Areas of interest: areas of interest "Shanghai Dongjinhan International Logistics Co., Ltd."
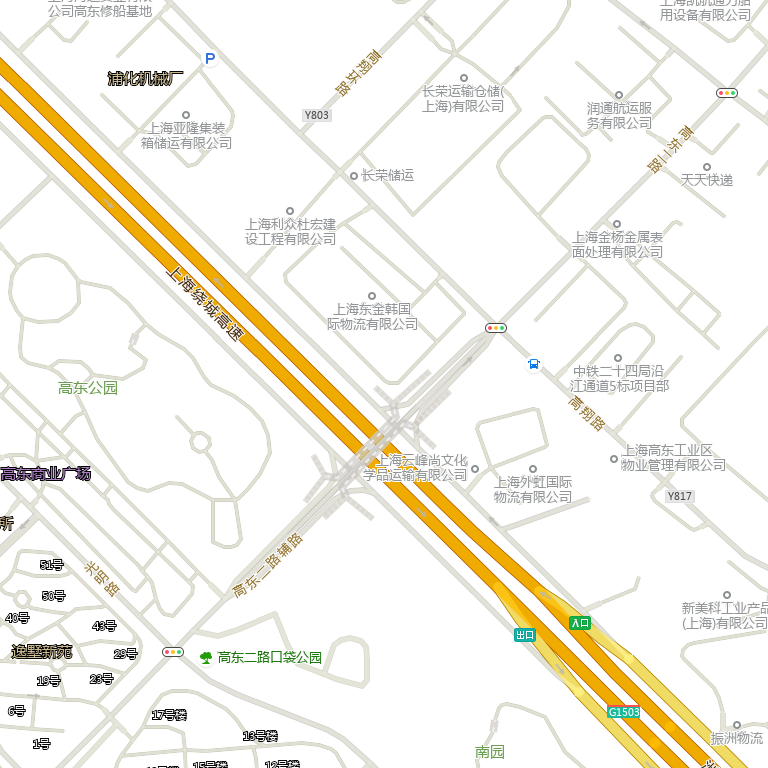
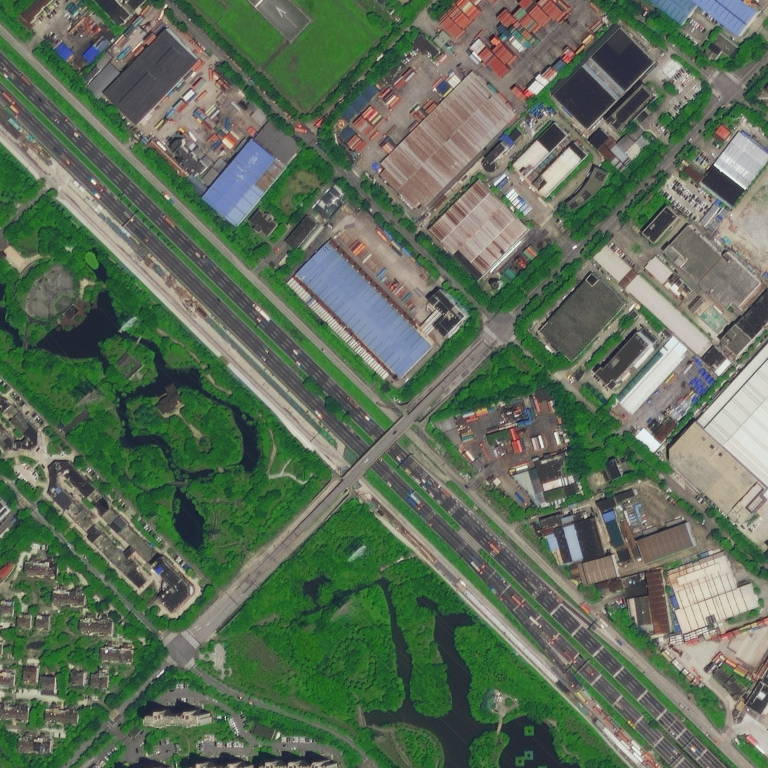